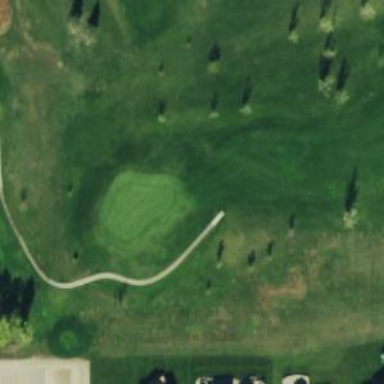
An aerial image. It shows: Golf hole.